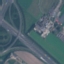
Land use / land cover class: Highway